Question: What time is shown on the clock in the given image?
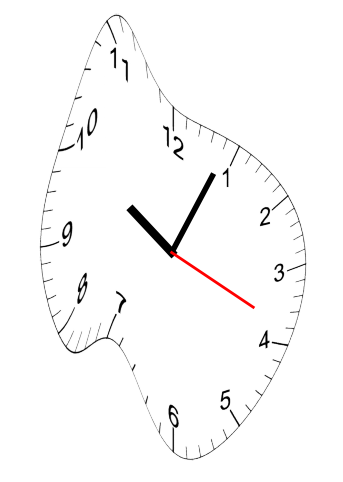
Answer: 10:04:19